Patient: sex F, age 33
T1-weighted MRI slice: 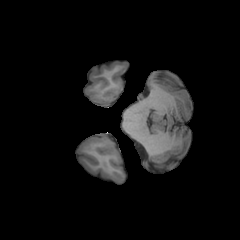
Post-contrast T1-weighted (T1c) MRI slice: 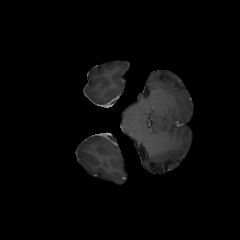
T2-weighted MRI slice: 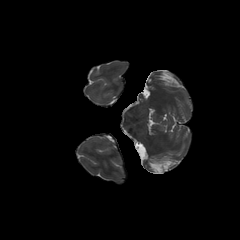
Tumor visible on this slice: no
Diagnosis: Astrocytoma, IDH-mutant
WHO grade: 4